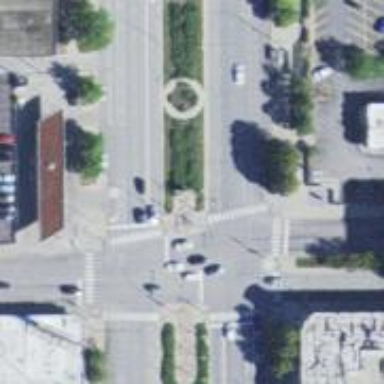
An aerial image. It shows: Footway that serves as traffic island.